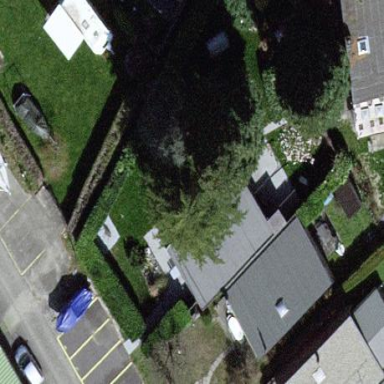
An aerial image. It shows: Semidetached house.